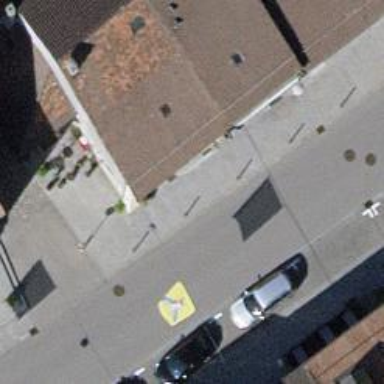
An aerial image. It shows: Bollard.